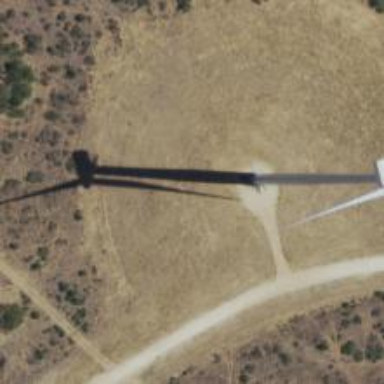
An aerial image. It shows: Wind generator using horizontal axis wind turbines.